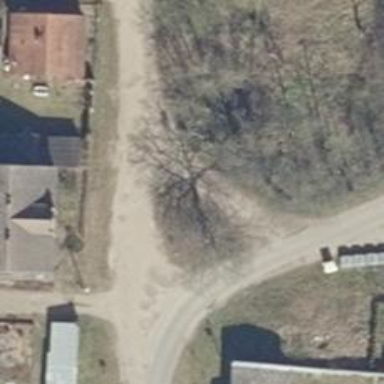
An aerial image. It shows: Service road with compacted surface.